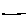
Label: line